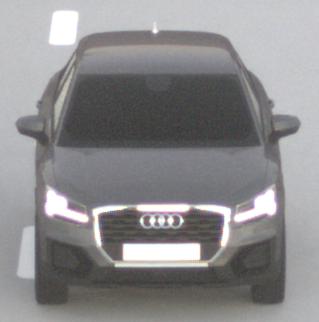
Make: Audi
Model: Q2
Model produced from: 2016
Model produced until: 2020
Doors: 5
Color: gray
Road condition: dry road
Daytime: sunrise or sunset
Contrast: low contrast